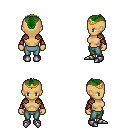
a pixel art fantasy rpg character, female body template, human, tanned skin, leather shoulder armor, teal pants, green short mohawk hairstyle, gold tiara, cloth bracers, metal boots, four views (front, back, left, right), 2x2 character sprite sheet, small pixel art, hard edges, no anti-aliasing